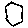
Label: hexagon